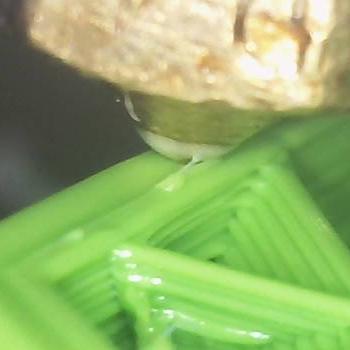
Flow rate: 283%